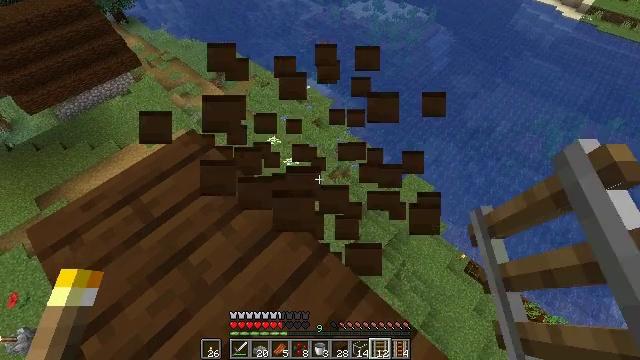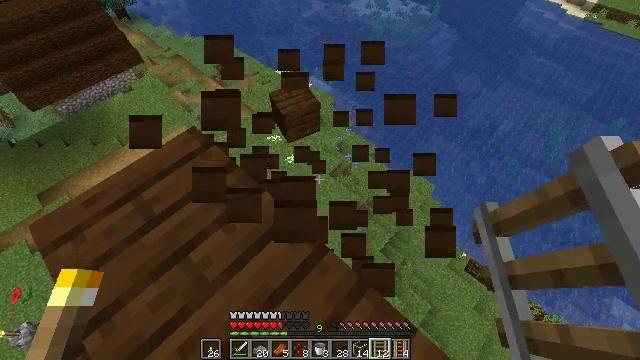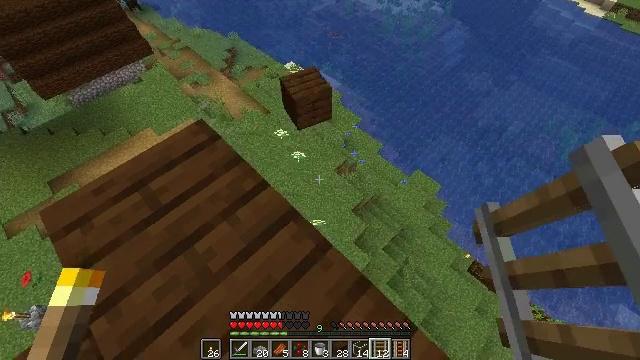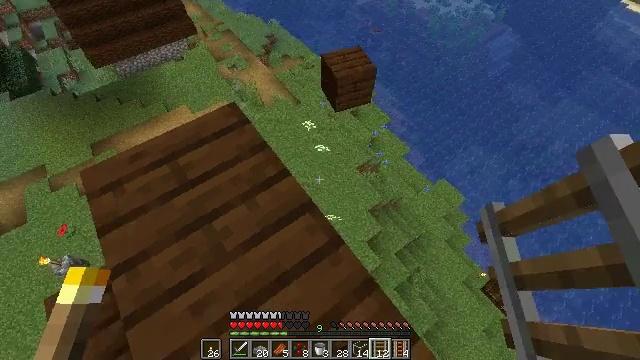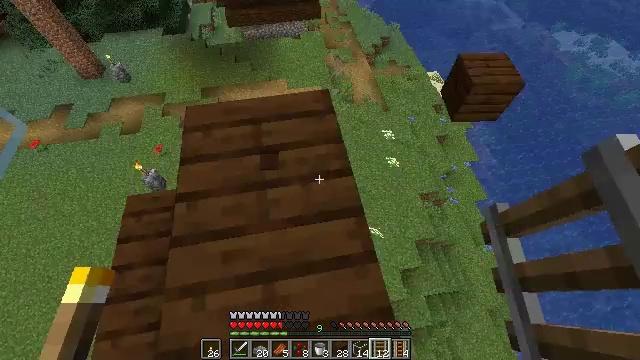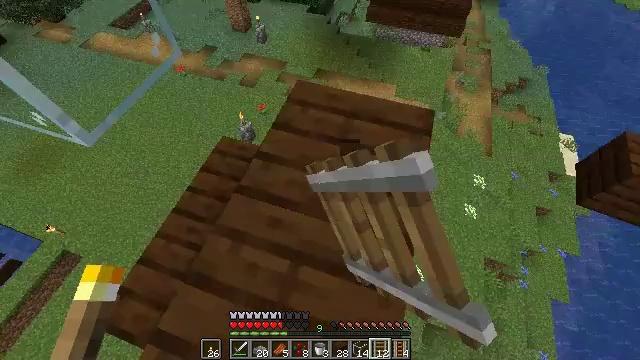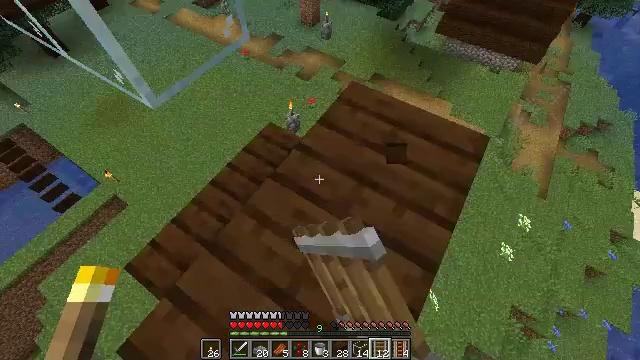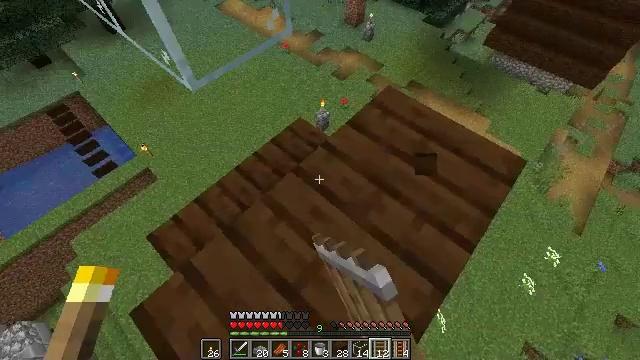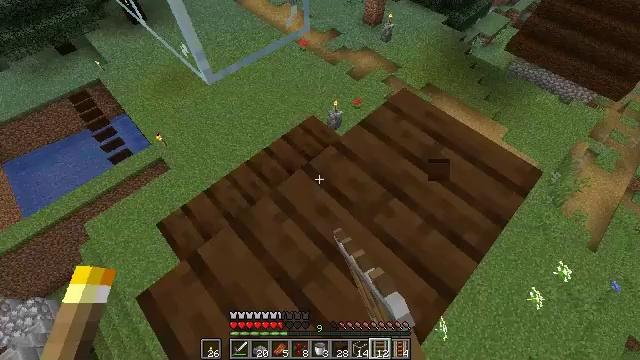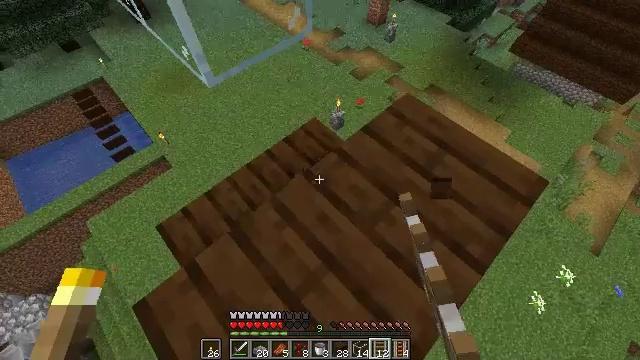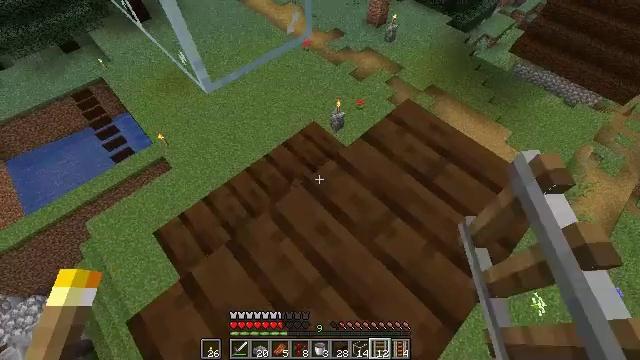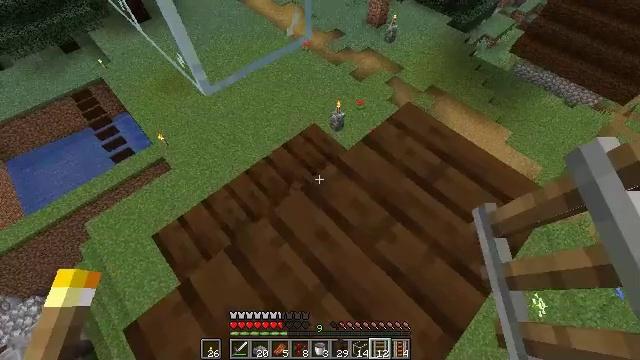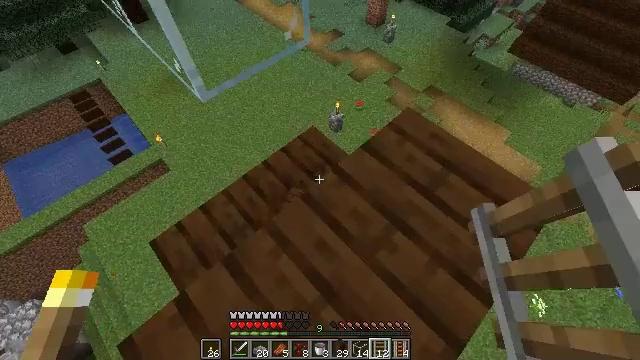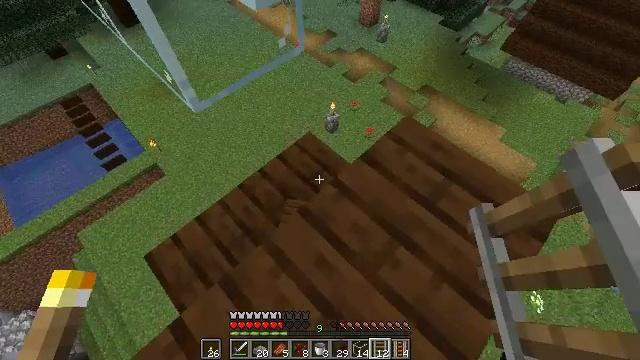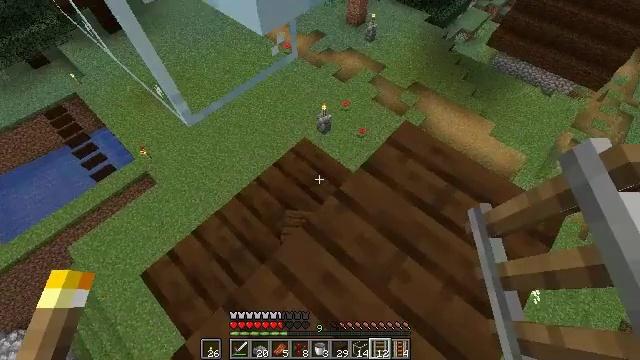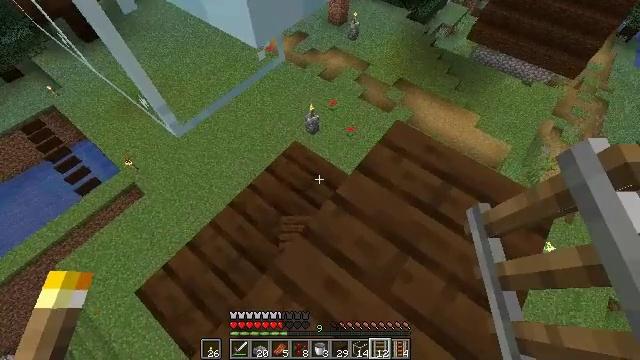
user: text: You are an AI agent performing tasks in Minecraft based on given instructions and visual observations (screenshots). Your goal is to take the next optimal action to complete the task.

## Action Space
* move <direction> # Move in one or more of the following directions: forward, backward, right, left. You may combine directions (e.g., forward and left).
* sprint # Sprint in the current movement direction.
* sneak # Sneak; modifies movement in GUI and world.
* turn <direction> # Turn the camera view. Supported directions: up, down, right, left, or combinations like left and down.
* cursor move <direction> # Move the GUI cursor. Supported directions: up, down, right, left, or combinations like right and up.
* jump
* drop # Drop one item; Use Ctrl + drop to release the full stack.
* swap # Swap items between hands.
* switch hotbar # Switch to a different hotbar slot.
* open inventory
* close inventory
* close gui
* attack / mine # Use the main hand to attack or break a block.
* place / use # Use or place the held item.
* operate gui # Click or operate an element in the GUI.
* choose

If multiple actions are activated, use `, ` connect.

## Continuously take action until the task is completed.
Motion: motion action
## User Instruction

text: Attack the dark oak planks to recycle them.
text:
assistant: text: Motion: sneak, attack / mine
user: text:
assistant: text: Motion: sneak, turn left, attack / mine
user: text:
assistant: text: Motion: sneak, turn left and down, attack / mine
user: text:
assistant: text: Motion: sneak, turn left, attack / mine
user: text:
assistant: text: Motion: sneak, turn left
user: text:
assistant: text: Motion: sneak, turn left
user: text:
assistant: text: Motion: sneak, turn left
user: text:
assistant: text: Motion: move forward, sneak, turn left
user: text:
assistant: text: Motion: move forward, sneak
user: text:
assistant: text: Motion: move forward, sneak
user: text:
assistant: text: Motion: move forward, sneak
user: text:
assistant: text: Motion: move forward, sneak
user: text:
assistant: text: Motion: move forward and move left, sneak, turn right
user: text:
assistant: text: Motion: move forward and move left, sneak, turn right
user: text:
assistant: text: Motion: move forward and move left, sneak, turn right
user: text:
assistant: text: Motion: move forward and move left, sneak, turn right
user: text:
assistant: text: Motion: move left, sneak, turn right
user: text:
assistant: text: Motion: move left, sneak, turn right
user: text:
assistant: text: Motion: move left, sneak, turn right
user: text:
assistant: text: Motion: move left, sneak, turn right
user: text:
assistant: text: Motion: move left, sneak, turn right
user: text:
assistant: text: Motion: move left, sneak, turn right
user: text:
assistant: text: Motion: move left, sneak, turn right
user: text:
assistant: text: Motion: move back and move left, sneak, turn right
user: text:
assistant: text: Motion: move back and move left, sneak, turn right and up
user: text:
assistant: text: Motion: move back, sneak, turn right
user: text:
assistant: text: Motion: move back, sneak
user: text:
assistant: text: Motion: move back, sneak
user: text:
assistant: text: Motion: move back, sneak
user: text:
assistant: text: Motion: move back, sneak